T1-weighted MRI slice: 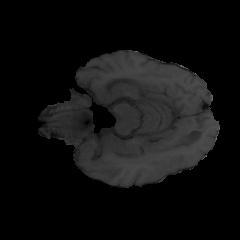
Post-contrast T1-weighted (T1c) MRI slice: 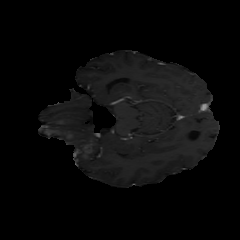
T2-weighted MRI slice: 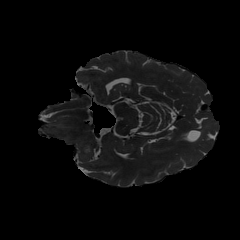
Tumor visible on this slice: yes